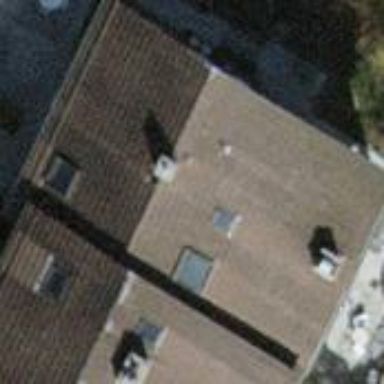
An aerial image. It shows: Building with tile roof.